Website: bh-photo
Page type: payment
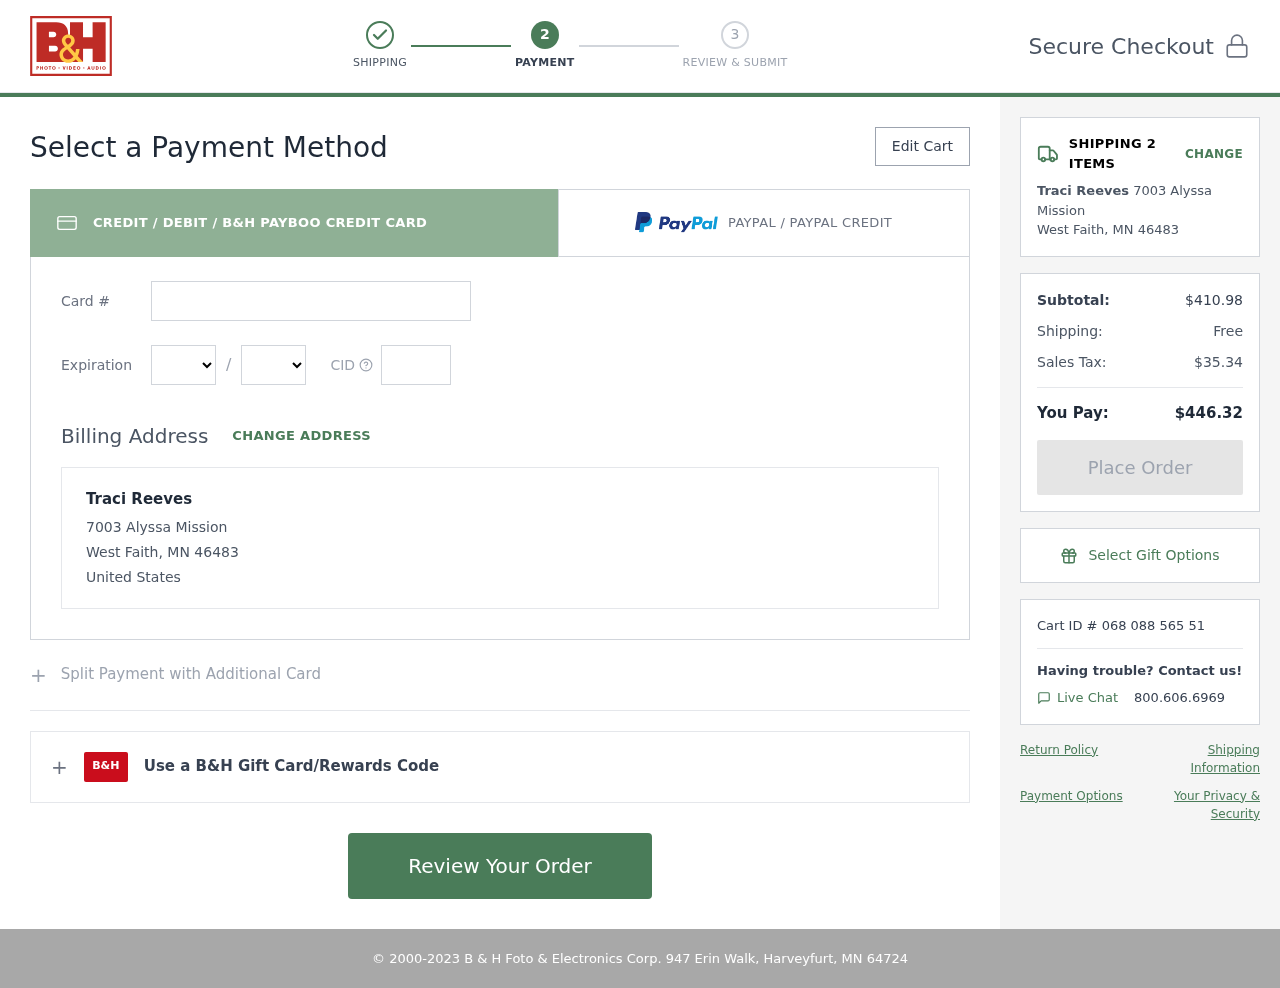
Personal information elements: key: PII_CARD_CVV
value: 481
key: PII_CARD_EXPIRY_MONTH
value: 02
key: PII_CARD_EXPIRY_YEAR
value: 26
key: PII_CARD_NUMBER
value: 4749 2513 0473 1695
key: PII_CITY_STATE_ZIP
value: West Faith, MN 46483
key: PII_COUNTRY
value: United States
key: PII_FULLNAME
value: Traci Reeves
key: PII_STREET
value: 7003 Alyssa Mission
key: PII_FULLNAME2
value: Traci Reeves
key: PII_STREET2
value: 7003 Alyssa Mission
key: PII_CITY_STATE_ZIP2
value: West Faith, MN 46483
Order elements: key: ORDER_NUM_ITEMS
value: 2
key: ORDER_SUBTOTAL
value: $410.98
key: ORDER_SHIPPING_COST
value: Free
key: ORDER_TAX
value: $35.34
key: ORDER_TOTAL
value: $446.32
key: ORDER_ID
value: Cart ID # 068 088 565 51